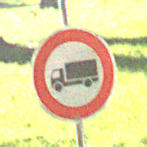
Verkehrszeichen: VerbotFuerKraftfahrzeugeUeberDreiKommaFuenfTonnen
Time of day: MorningAfternoon
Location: Outdoor (Nature)
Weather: Clear
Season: NotSpecified
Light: Natural